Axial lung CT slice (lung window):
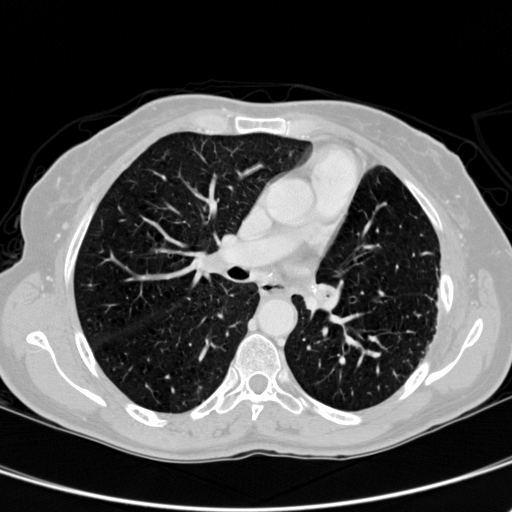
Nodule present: no